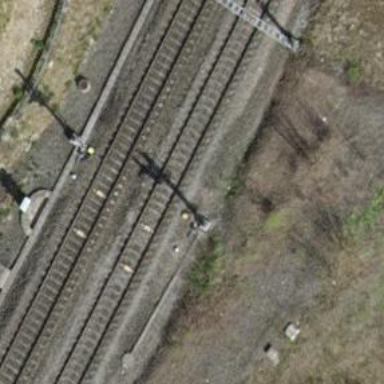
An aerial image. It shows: Railway signal.